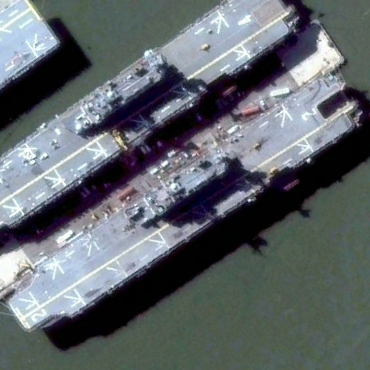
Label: assault